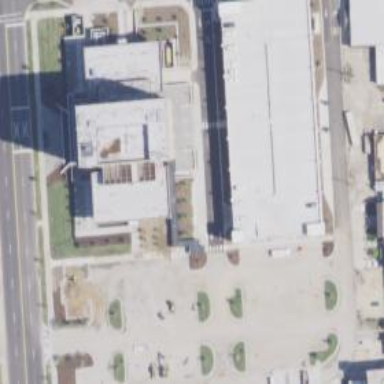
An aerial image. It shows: Public building.